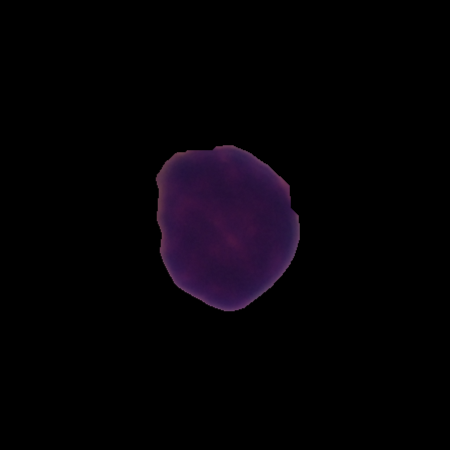
Label: healthy